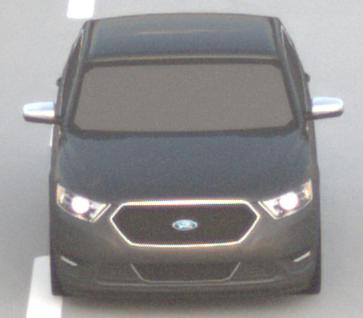
Make: Ford
Model: Taurus
Detailed model: SHO
Model produced from: 2012
Model produced until: 2019
Doors: 4
Color: gray
Road condition: dry road
Daytime: sunrise or sunset
Contrast: low contrast